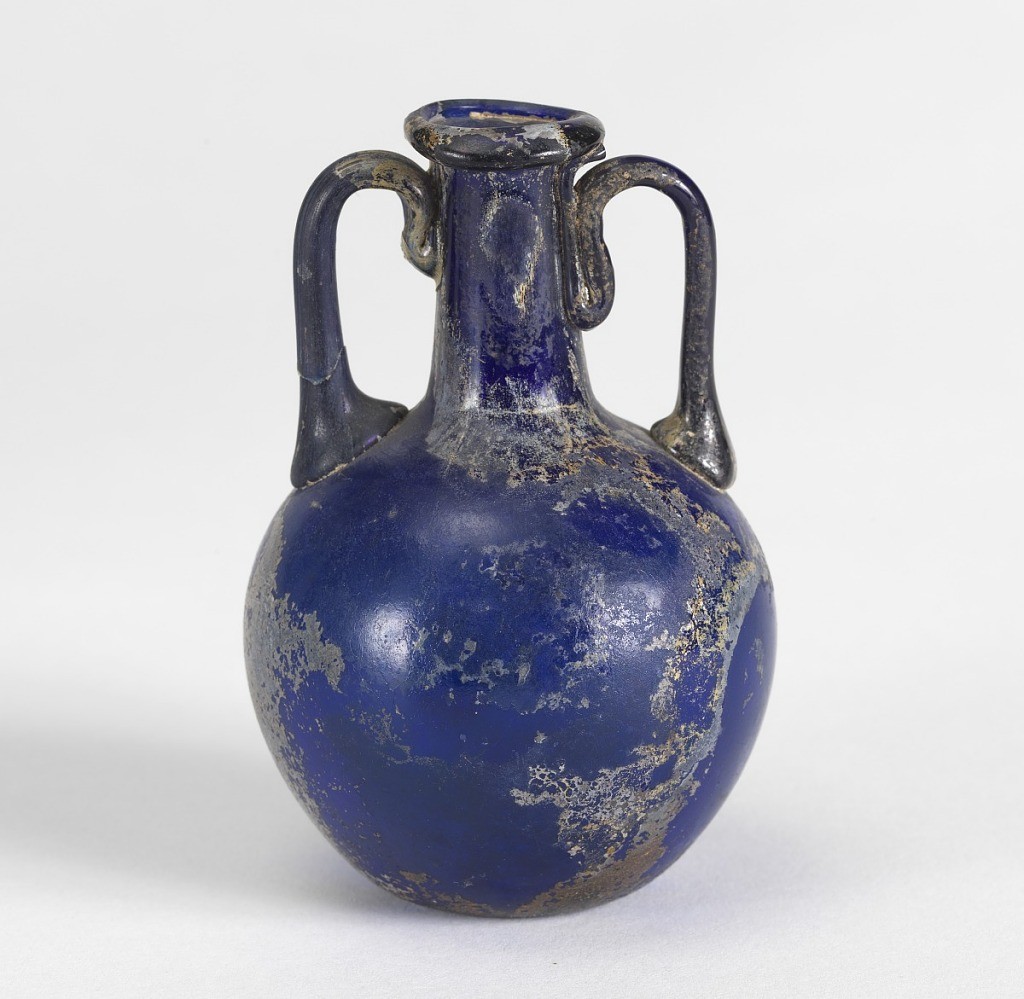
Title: Amphora
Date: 3rd–4th century
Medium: glass
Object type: amphora
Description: Iridized cobalt blue globular body and tapering cylindrical neck with circular, rimmed mouth; two applied, curved handles from neck to shoulder.